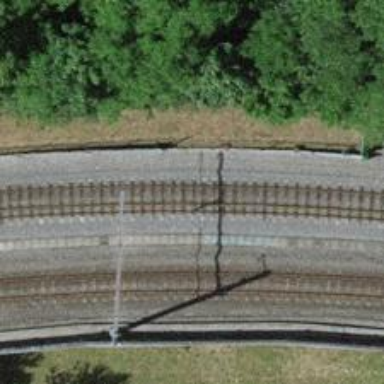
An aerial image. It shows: Single railway track with electrified contact line.